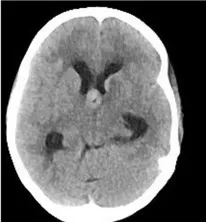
(A) Non-contrast CT Head demonstrates a lesion at the Foramen of Monro causing obstructive hydrocephalus.
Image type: radiology (ct)